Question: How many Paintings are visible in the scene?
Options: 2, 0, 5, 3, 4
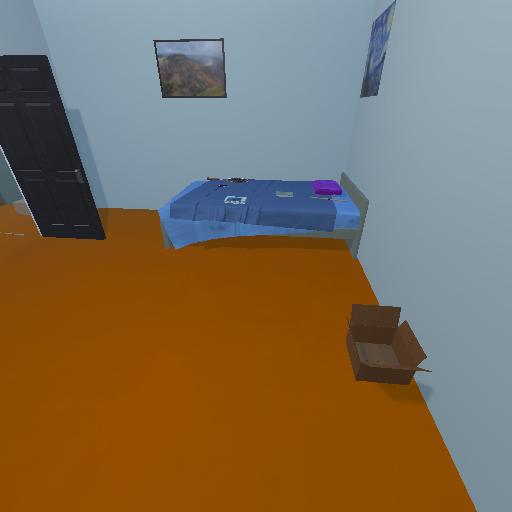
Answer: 2